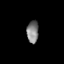
Tissue: prostate
Cell type: Myeloid cells
Senescence score: 0.7763
Nuclear area (px): 255
Mean DAPI intensity: 129.145